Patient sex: M
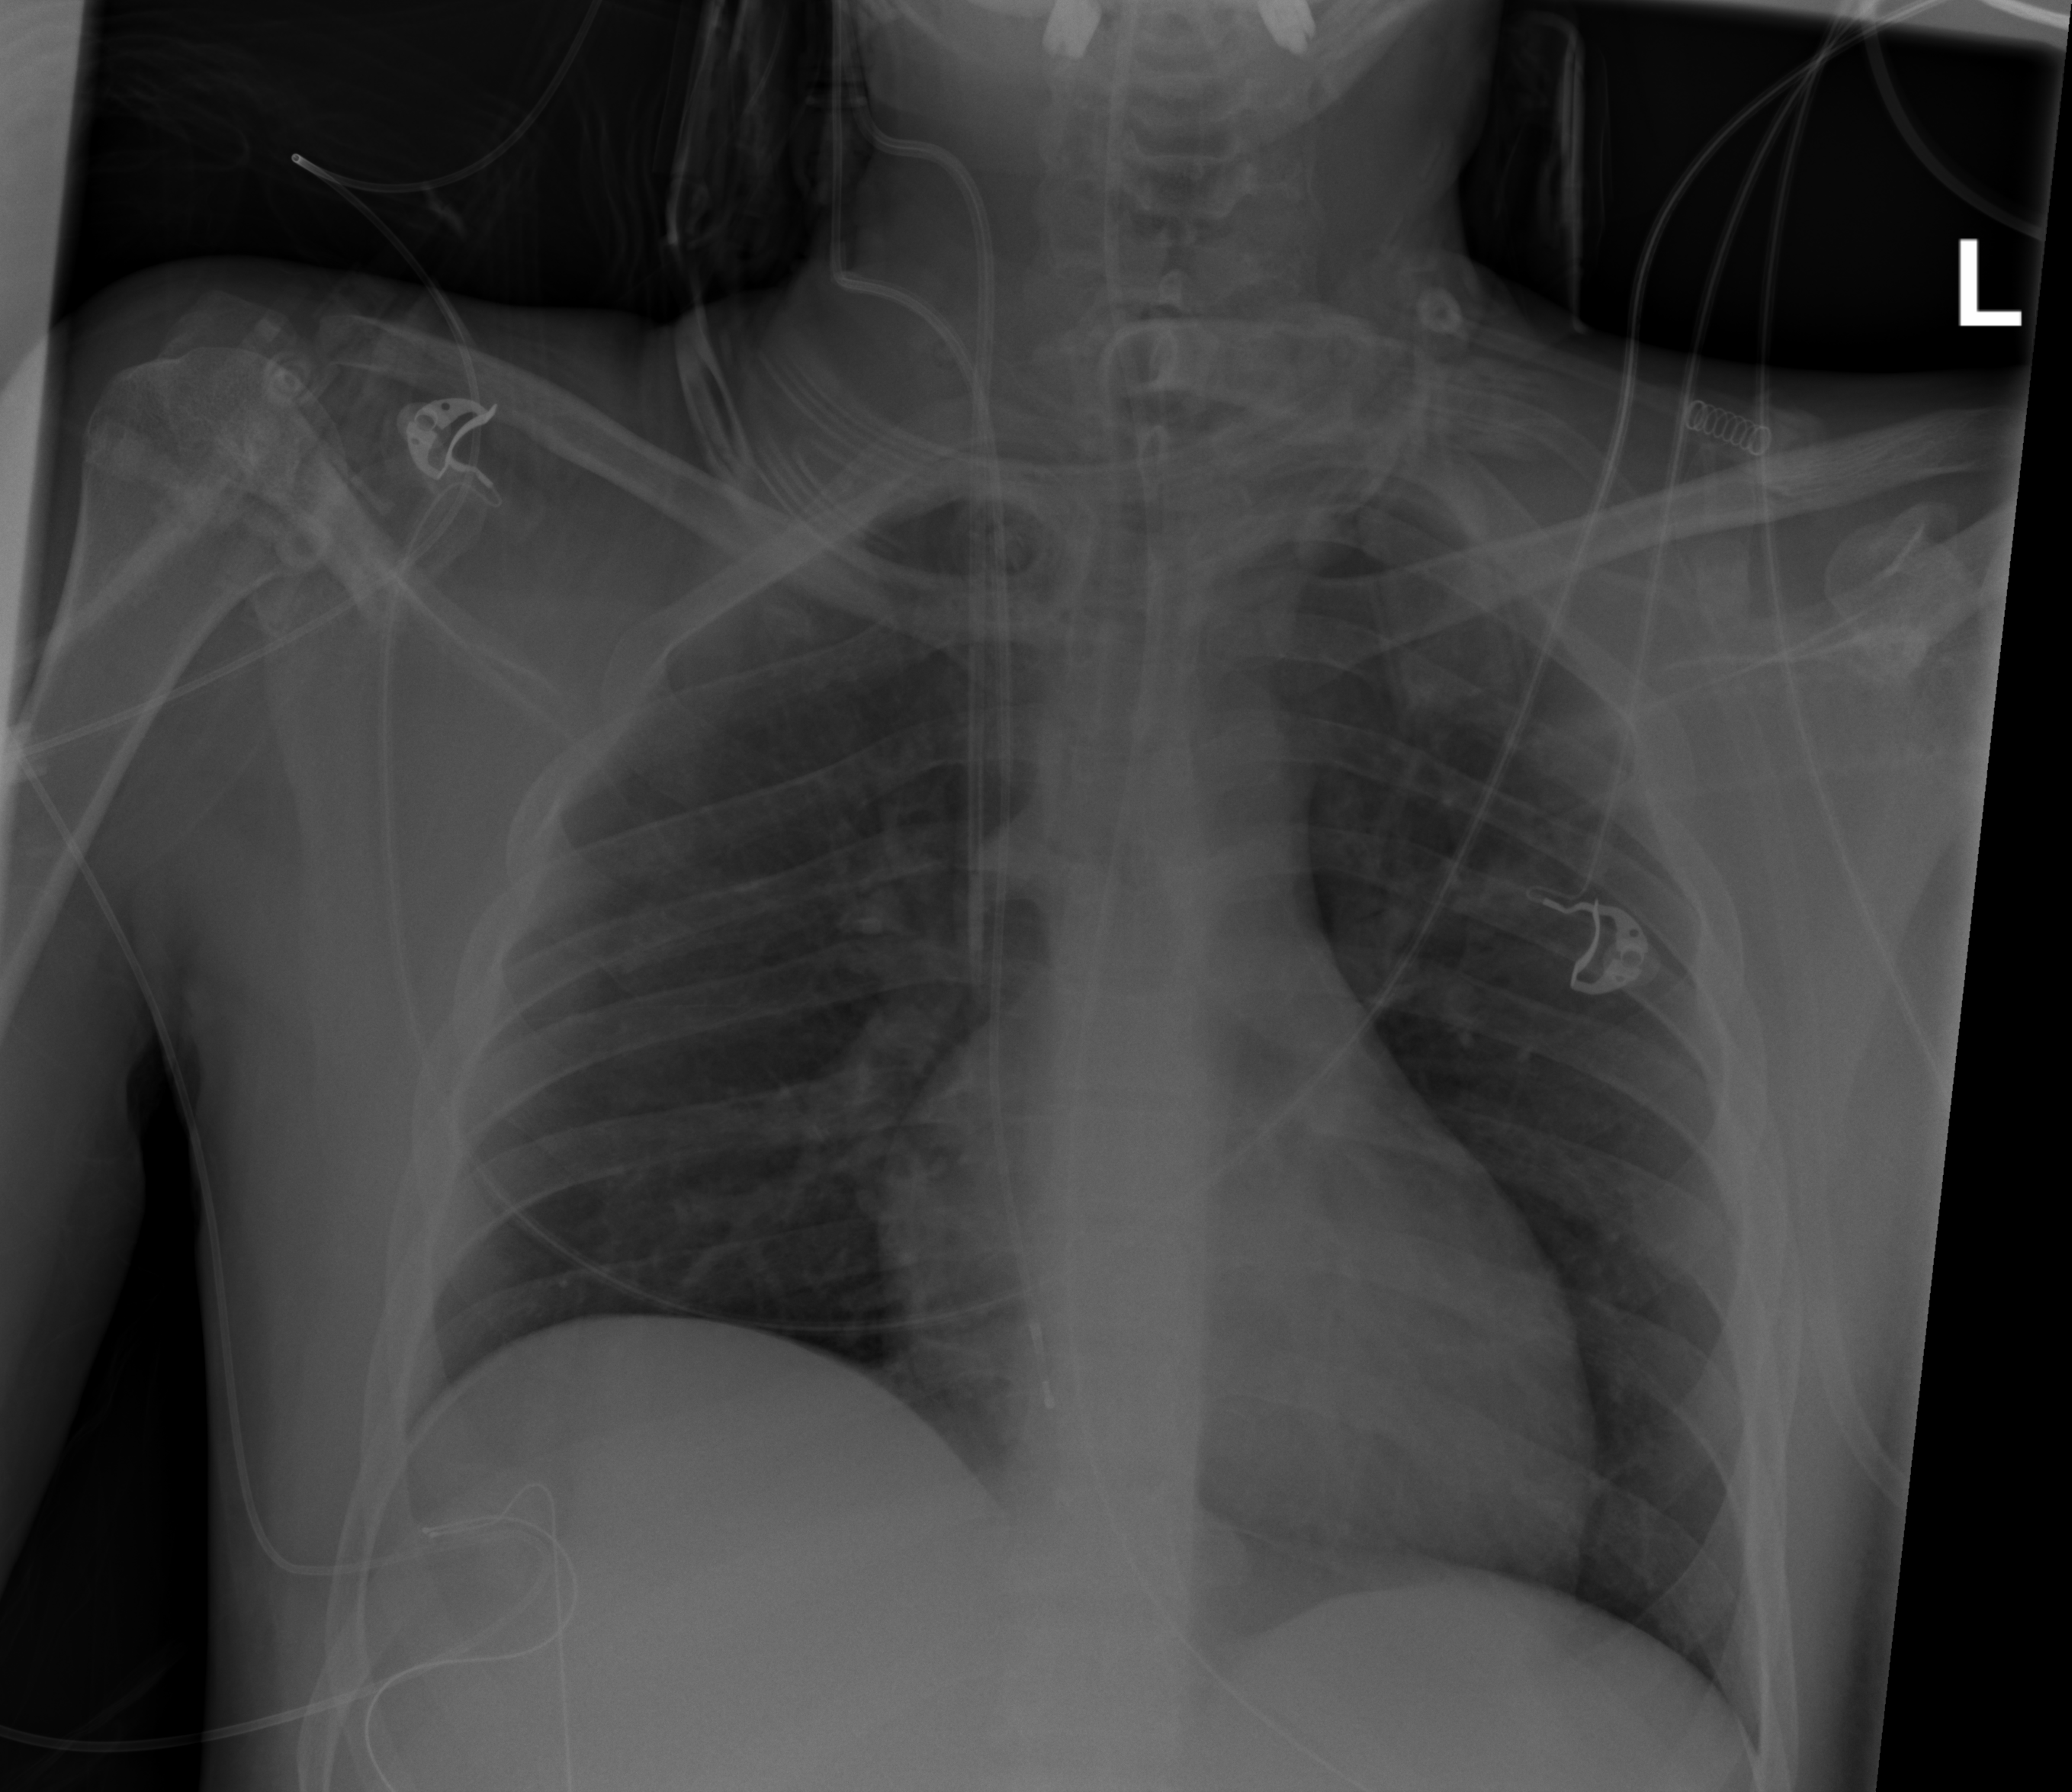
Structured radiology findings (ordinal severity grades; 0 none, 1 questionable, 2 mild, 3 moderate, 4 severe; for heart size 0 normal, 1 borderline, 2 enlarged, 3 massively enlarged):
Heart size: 0
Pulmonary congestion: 0
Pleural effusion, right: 0
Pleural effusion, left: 0
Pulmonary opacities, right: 0
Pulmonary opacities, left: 2
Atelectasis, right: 0
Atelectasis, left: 2